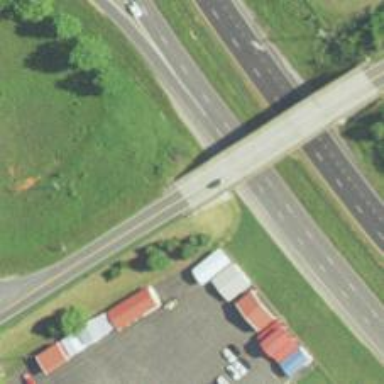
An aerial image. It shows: Tertiary road passing over bridge.